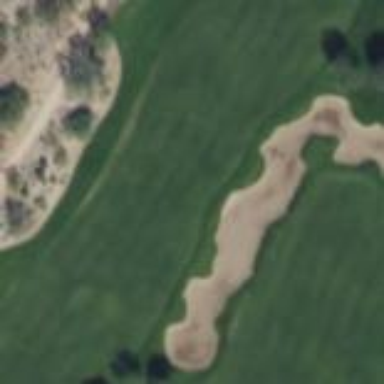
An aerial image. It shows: Bunker on golf course.